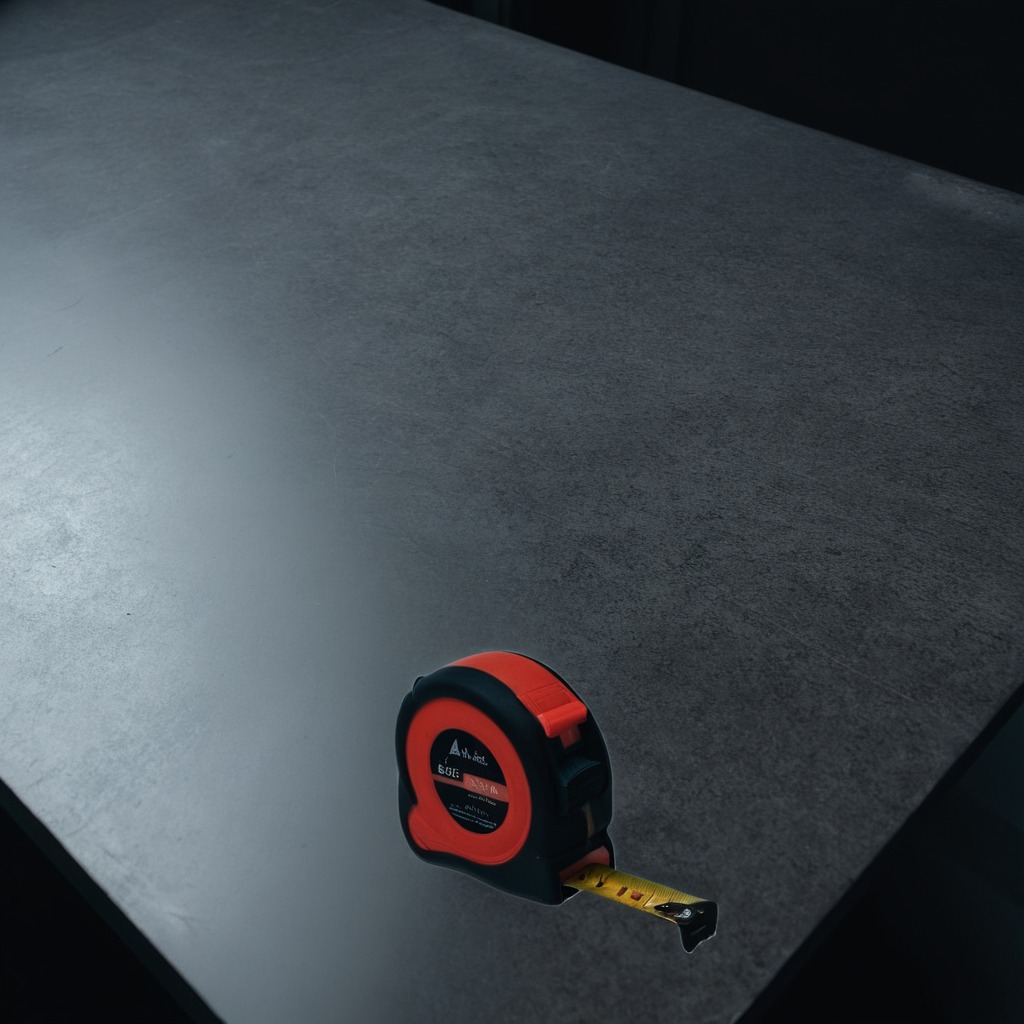
A measuring tape is lying on the clean granite table inside a workshop at night dim ambient light soft shadows worn but